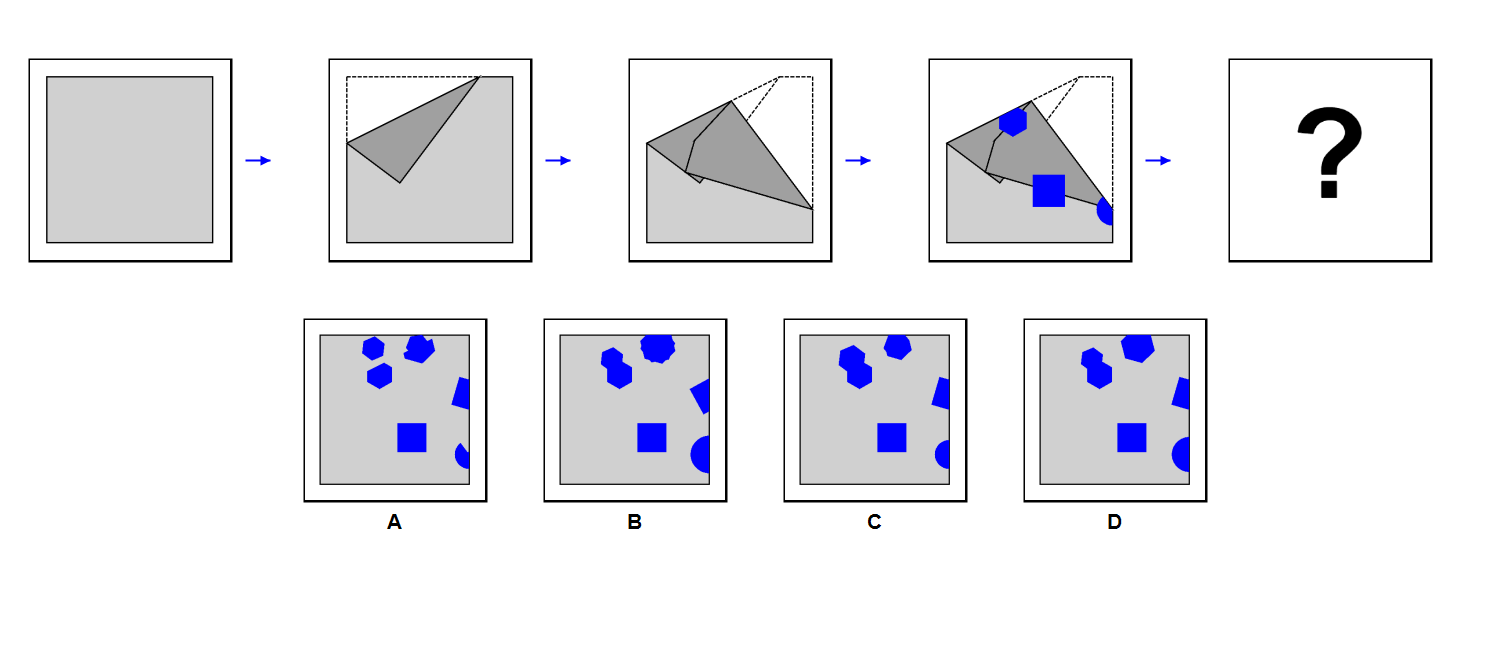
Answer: C